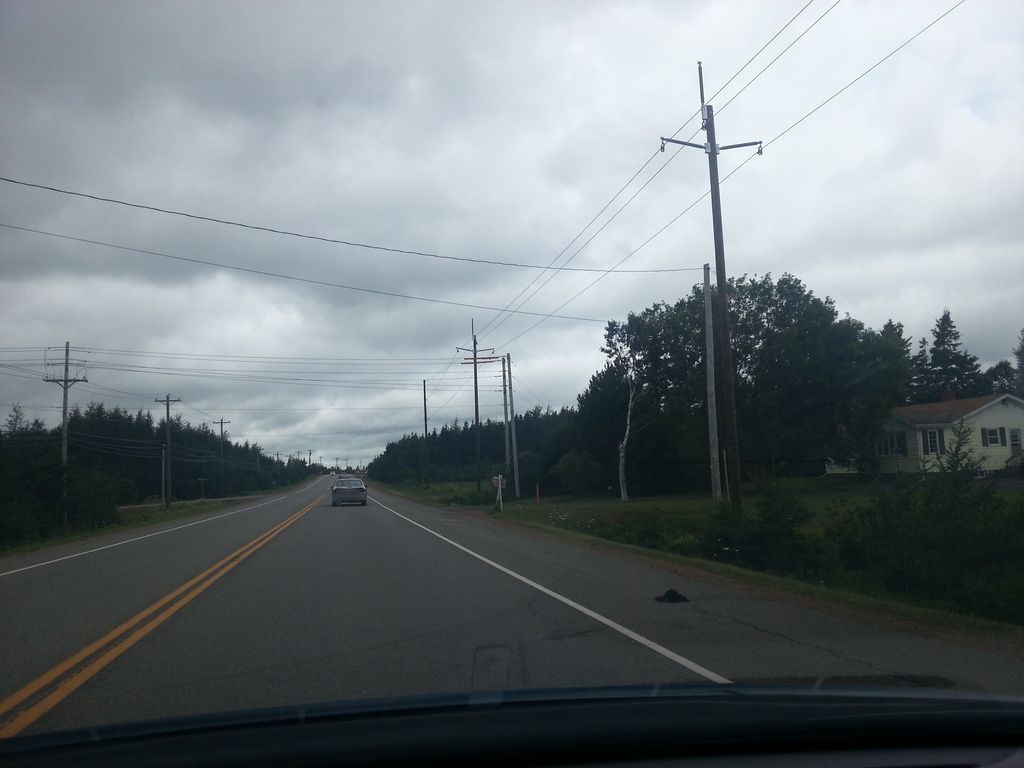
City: charlottetown